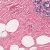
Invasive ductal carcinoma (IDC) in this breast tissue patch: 0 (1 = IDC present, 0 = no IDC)